Question: I have a 'RoutedUICommand' command which can be fired in two different ways:
- 'ICommand.Execute'- '<button Command="local:MainWindow.MyCommand" .../>'
The command is handled only by the top window:
'''
<Window.CommandBindings>
<CommandBinding Command="local:MainWindow.MyCommand" CanExecute="CanExecuteCommmand" Executed="CommandExecuted"/>
</Window.CommandBindings>
'''
I've looked into BCL's 'ICommand.Execute' implementation and found that the command doesn't get fired if 'Keyboard.FocusedElement' is 'null', so this is by design. I'd still question that, because there might be a handler on the top level (like in my case) which still wants to receive commands, even if the app doesn't have a UI focus (e.g., I may want to call 'ICommand.Execute' from an async task when it has received a socket message). Let it be so, it is still unclear to me why the second (declarative) approach always works regardless of the focus state.
I'm sure this is 'not a bug but a feature'.
Below is the code. If you like to play with it, here's the <URL> doesn't execute the command, while the second one still does. You'd need to click into the 'TextBox' to make the first button work again, so there's a focused element.
This is an artificial example, but it has real-life imlications. I'm going to post a related question about hosting WinForms controls with 'WindowsFormsHost' ( <URL>.
'''
<Window x:Class="WpfCommandTest.MainWindow"
xmlns="http://schemas.microsoft.com/winfx/2006/xaml/presentation"
xmlns:x="http://schemas.microsoft.com/winfx/2006/xaml"
xmlns:local="clr-namespace:WpfCommandTest"
Title="MainWindow" Height="480" Width="640" Background="Gray">
<Window.CommandBindings>
<CommandBinding Command="local:MainWindow.MyCommand" CanExecute="CanExecuteCommmand" Executed="CommandExecuted"/>
</Window.CommandBindings>
<StackPanel Margin="20,20,20,20">
<TextBox Name="textBoxOutput" Focusable="True" IsTabStop="True" Height="300"/>
<Button FocusManager.IsFocusScope="True" Name="btnTest" Focusable="False" IsTabStop="False" Content="Test (ICommand.Execute)" Click="btnTest_Click" Width="200"/>
<Button FocusManager.IsFocusScope="True" Focusable="False" IsTabStop="False" Content="Test (Command property)" Command="local:MainWindow.MyCommand" Width="200"/>
<Button FocusManager.IsFocusScope="True" Name="btnClearFocus" Focusable="False" IsTabStop="False" Content="Clear Focus" Click="btnClearFocus_Click" Width="200" Margin="138,0,139,0"/>
</StackPanel>
</Window>
'''
, most of it is related to the focus state logging:
'''
using System;
using System.Windows;
using System.Windows.Input;
namespace WpfCommandTest
{
public partial class MainWindow : Window
{
public static readonly RoutedUICommand MyCommand = new RoutedUICommand("MyCommand", "MyCommand", typeof(MainWindow));
const string Null = "null";
public MainWindow()
{
InitializeComponent();
this.Loaded += (s, e) => textBoxOutput.Focus(); // set focus on the TextBox
}
void CanExecuteCommmand(object sender, CanExecuteRoutedEventArgs e)
{
e.CanExecute = true;
}
void CommandExecuted(object sender, ExecutedRoutedEventArgs e)
{
var routedCommand = e.Command as RoutedCommand;
var commandName = routedCommand != null ? routedCommand.Name : Null;
Log("*** Executed: {0} ***, {1}", commandName, FormatFocus());
}
void btnTest_Click(object sender, RoutedEventArgs e)
{
Log("btnTest_Click, {0}", FormatFocus());
ICommand command = MyCommand;
if (command.CanExecute(null))
command.Execute(null);
}
void btnClearFocus_Click(object sender, RoutedEventArgs e)
{
FocusManager.SetFocusedElement(this, this);
Keyboard.ClearFocus();
Log("btnClearFocus_Click, {0}", FormatFocus());
}
void Log(string format, params object[] args)
{
textBoxOutput.AppendText(String.Format(format, args) + Environment.NewLine);
textBoxOutput.CaretIndex = textBoxOutput.Text.Length;
textBoxOutput.ScrollToEnd();
}
string FormatType(object obj)
{
return obj != null ? obj.GetType().Name : Null;
}
string FormatFocus()
{
return String.Format("focus: {0}, keyboard focus: {1}",
FormatType(FocusManager.GetFocusedElement(this)),
FormatType(Keyboard.FocusedElement));
}
}
}
'''
Let's change the code slightly:
'''
void btnClearFocus_Click(object sender, RoutedEventArgs e)
{
//FocusManager.SetFocusedElement(this, this);
FocusManager.SetFocusedElement(this, null);
Keyboard.ClearFocus();
CommandManager.InvalidateRequerySuggested();
Log("btnClearFocus_Click, {0}", FormatFocus());
}
'''
Now we have another interesting case: no logical focus, no keyboard focus, but the command stil gets fired by the second button, reaches the top window's handler and gets executed (which I consider the correct behavior):

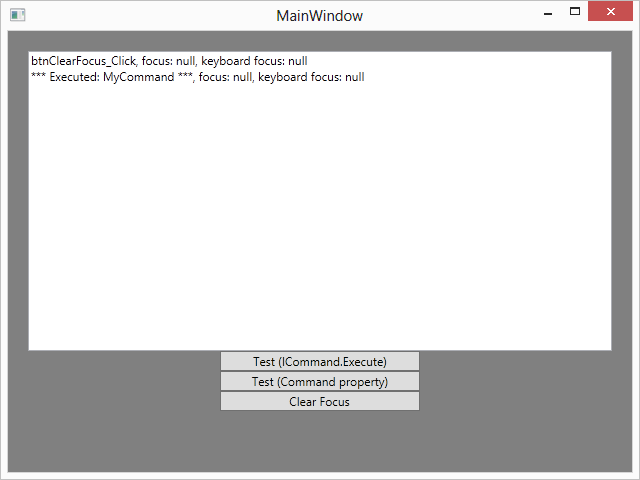
Answer: <URL>, a colleague of mine, has apparently found the reason for this behavior:
<URL>
I'm making this answer a community wiki, so I don't get credits for his research.